Question: In the theme, there's built-in responsive functions, everything in the body div or side-bar div will be resized accordingly... So I have installed a "RAW HTML" component on the body of this <URL>.
Below is a screenshot of the page div I'm talking about:

This page works fine on my 19" screen, however when resized or viewed from a smaller screen like a laptop, the body div doesn't seem to resize even though I've already set the width to 100%..
What am I missing here?
Thanks alot!
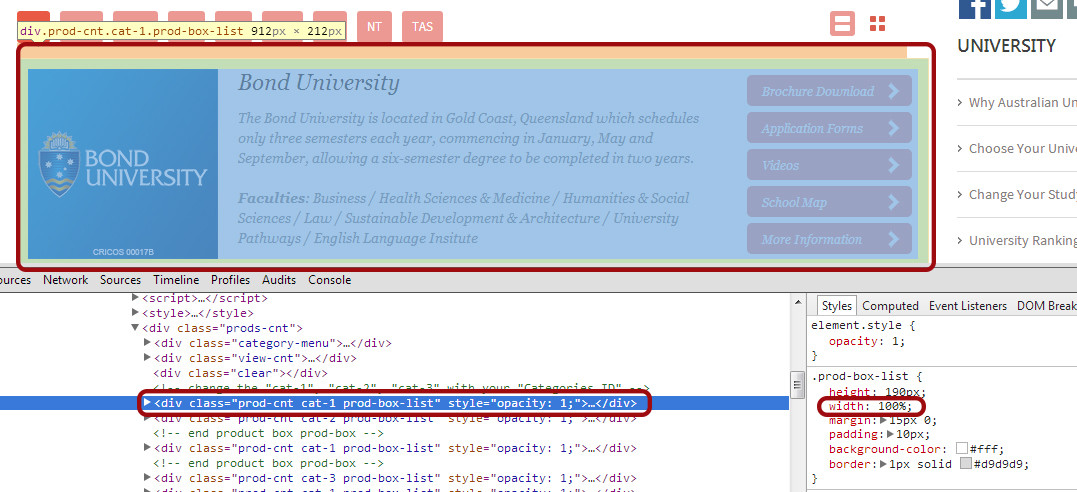
Answer: Try with this css
'''
.prods-cnt {
height: 100%;
min-height: 400px;
width: auto;//before it has width in px so change into auto or 100%
}
'''